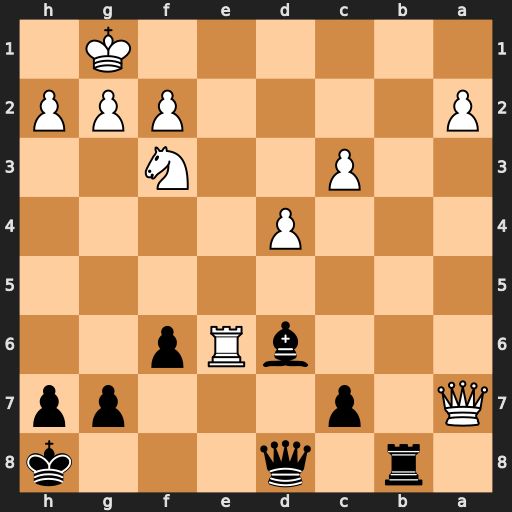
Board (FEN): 1r1q3k/Q1p3pp/3bRp2/8/3P4/2P2N2/P4PPP/6K1
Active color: b
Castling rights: -
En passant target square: -
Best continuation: Qc8 d5 Bc5 Qxc5 Qxe6